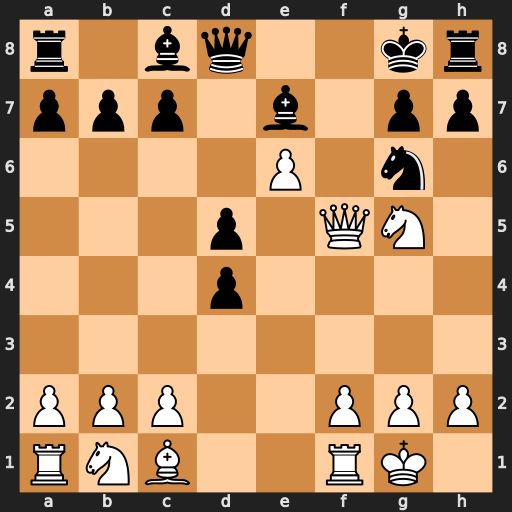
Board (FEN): r1bq2kr/ppp1b1pp/4P1n1/3p1QN1/3p4/8/PPP2PPP/RNB2RK1
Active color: w
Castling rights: -
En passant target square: -
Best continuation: Qf7#